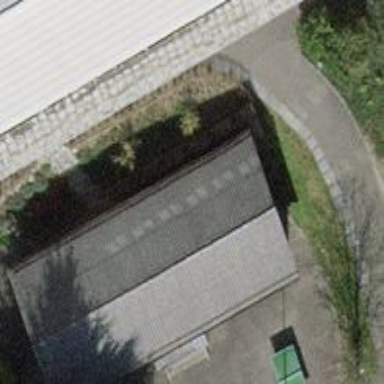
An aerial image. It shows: School building.